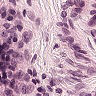
Metastatic tissue present: no